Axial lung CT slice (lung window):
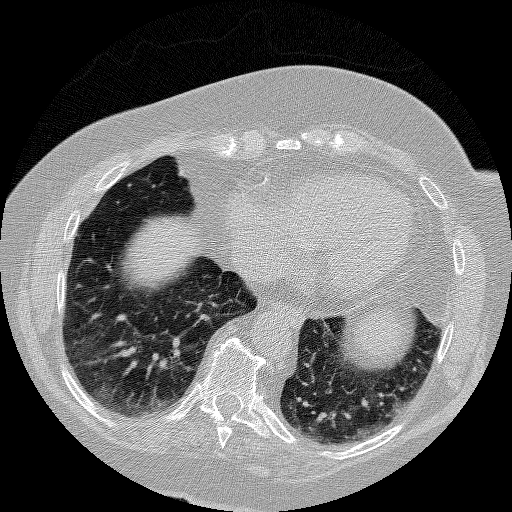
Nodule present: no